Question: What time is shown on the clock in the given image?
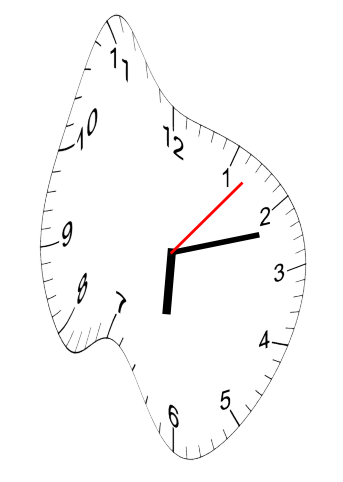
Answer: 06:12:07